Field crop: maize
Growth stage: 2
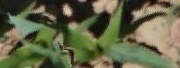
Species: maize